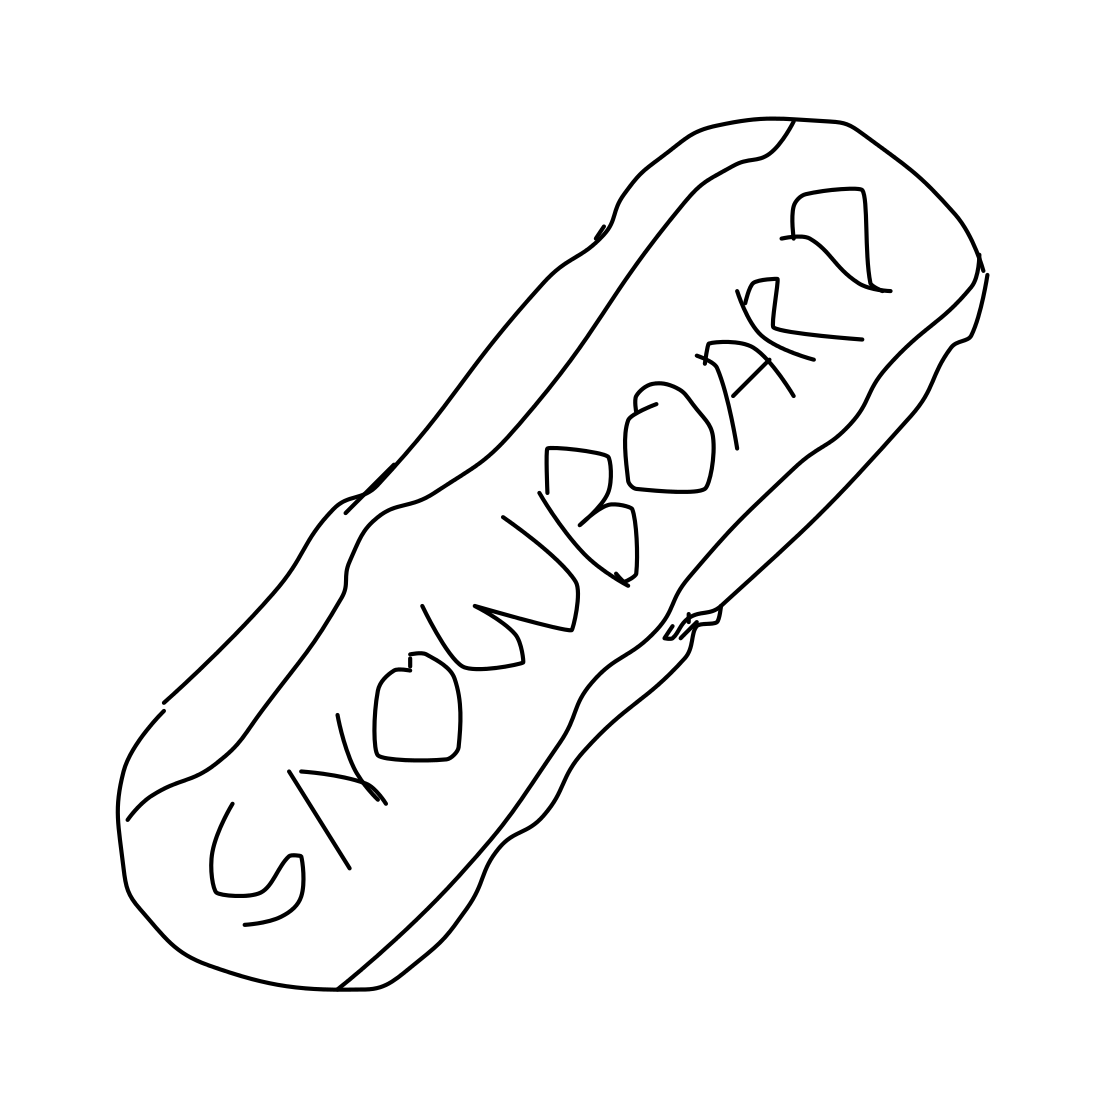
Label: snowboard